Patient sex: M
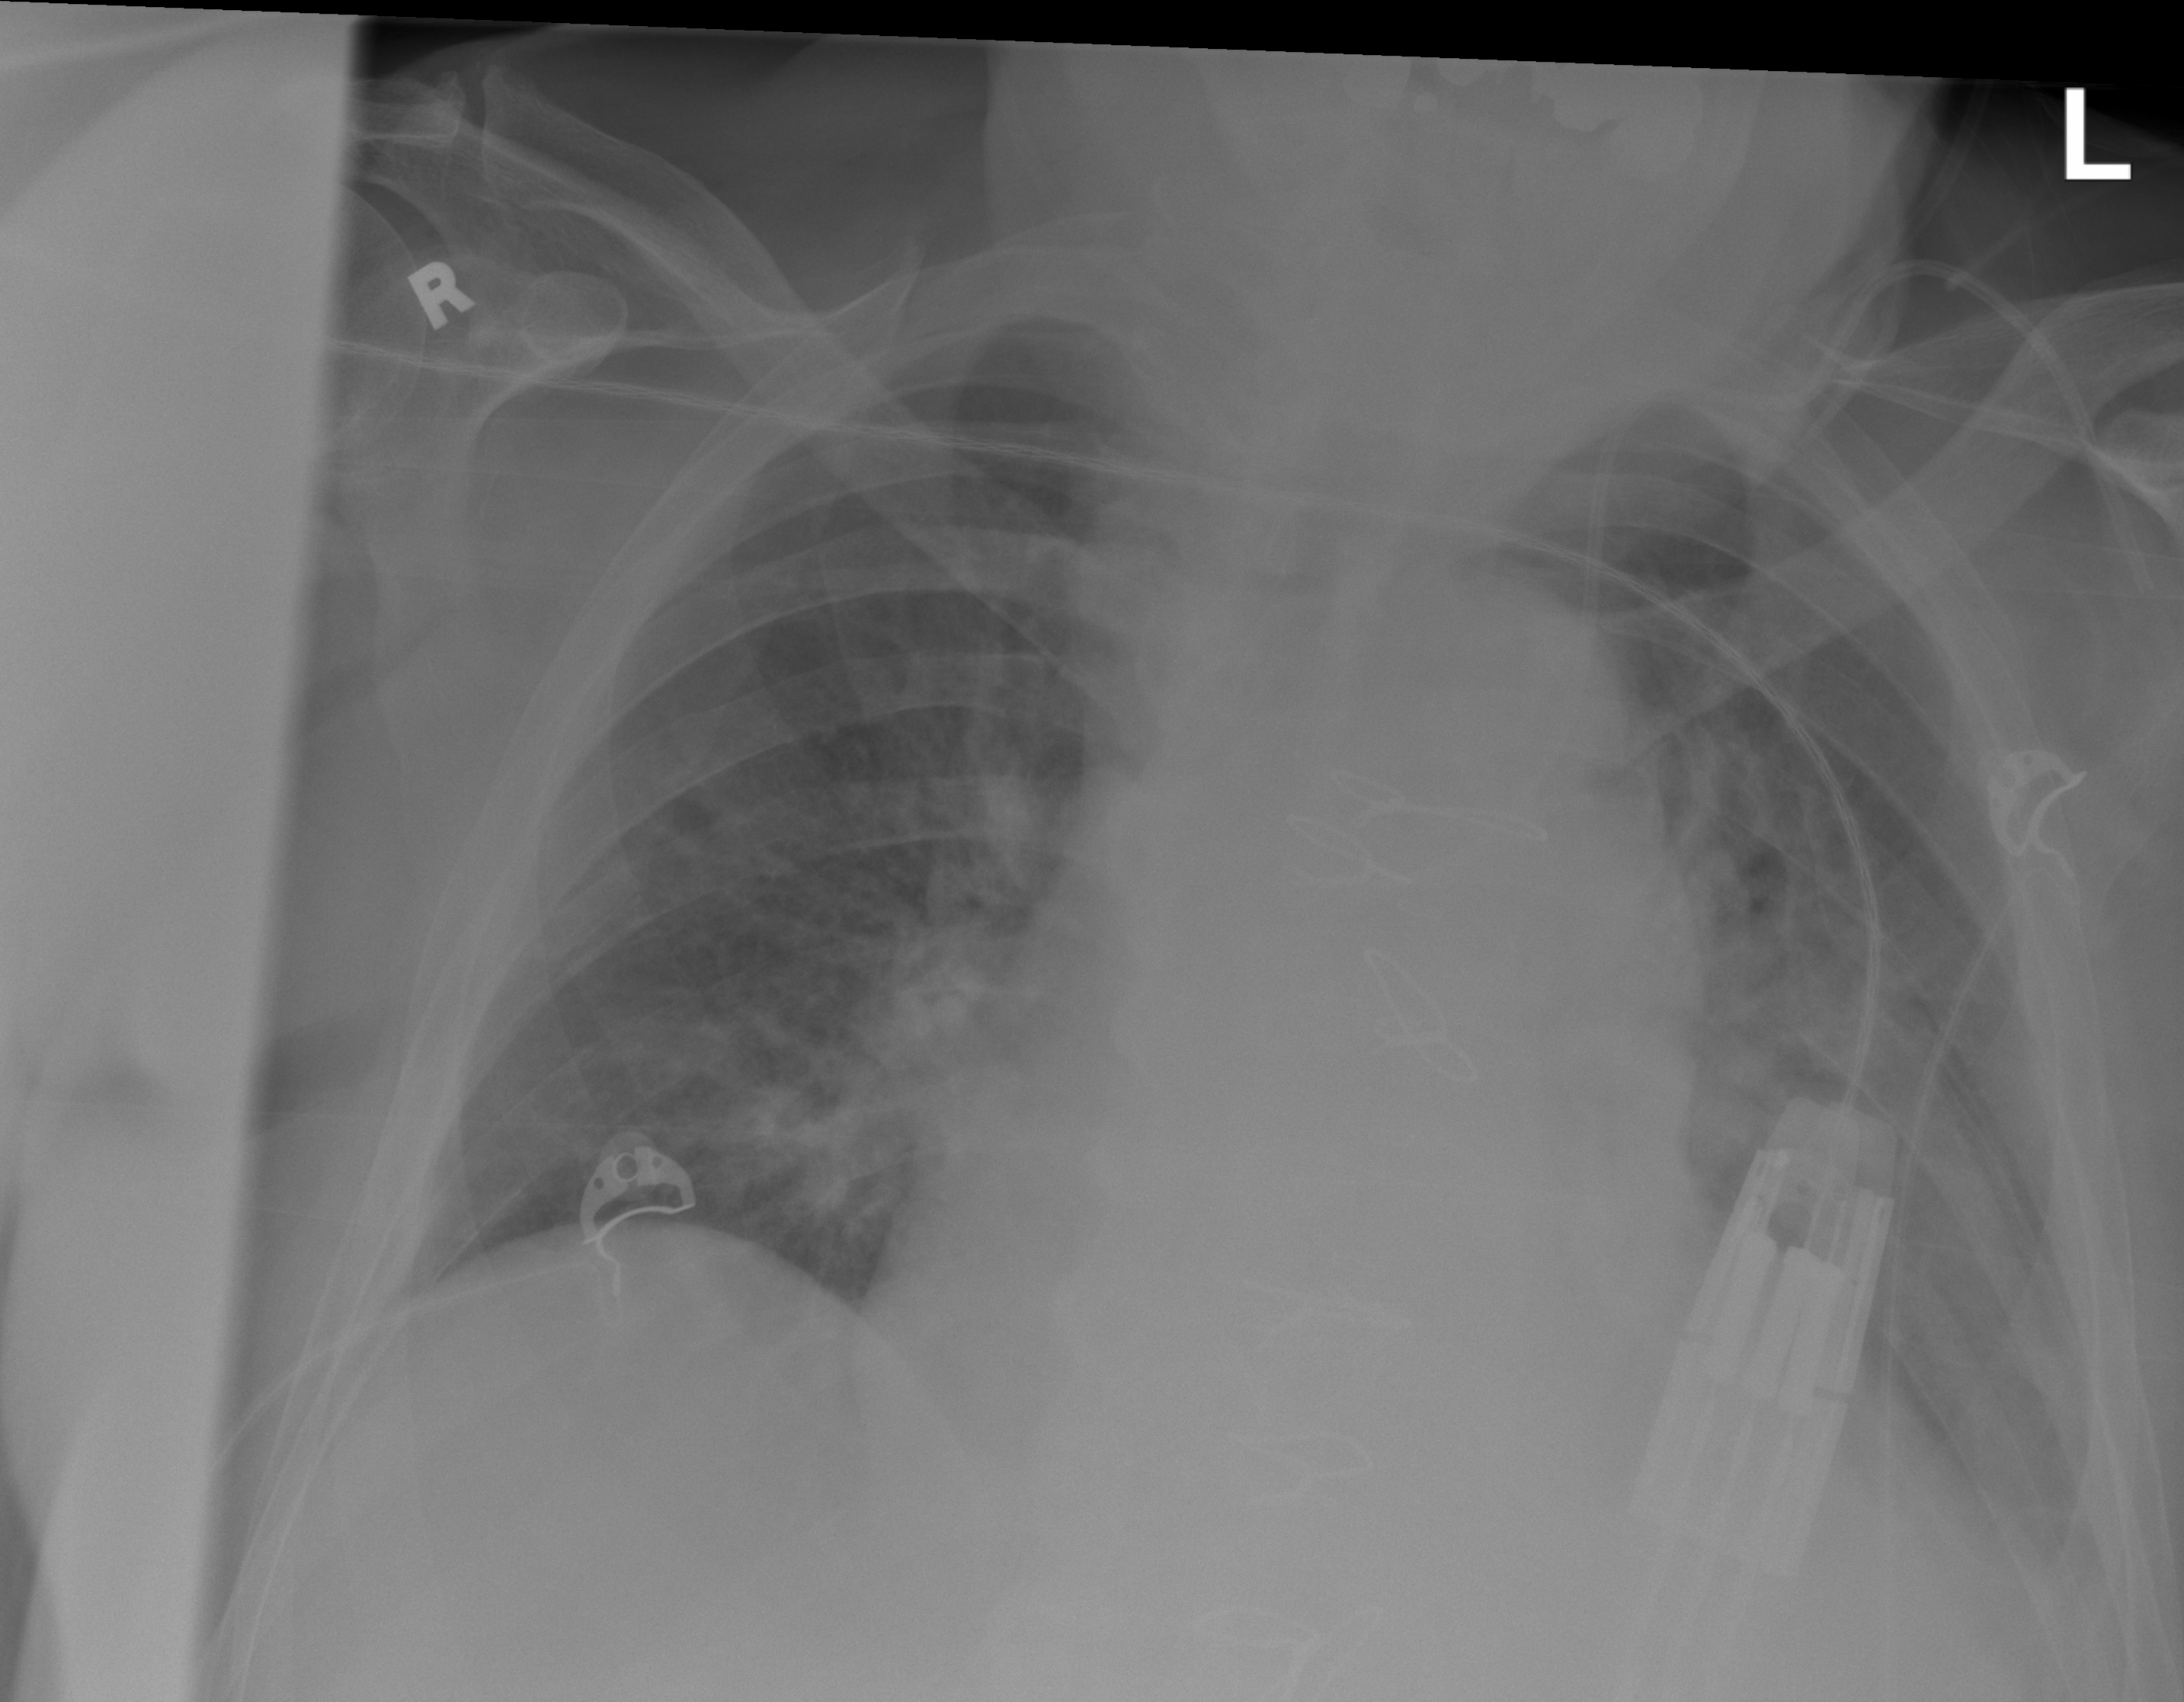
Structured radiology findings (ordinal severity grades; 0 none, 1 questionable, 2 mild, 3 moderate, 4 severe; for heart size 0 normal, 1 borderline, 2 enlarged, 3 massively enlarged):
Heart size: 2
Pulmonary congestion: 2
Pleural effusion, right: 0
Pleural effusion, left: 2
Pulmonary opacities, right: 2
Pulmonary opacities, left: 2
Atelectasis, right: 2
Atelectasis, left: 2